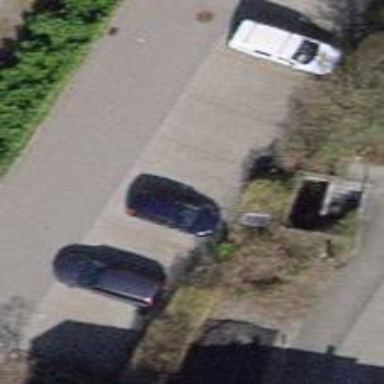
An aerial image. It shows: Parking area.